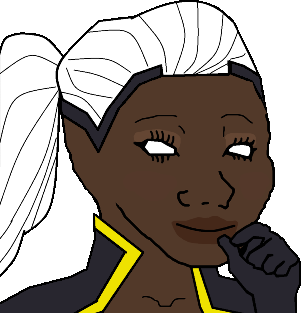
Label: 5_Blackjak